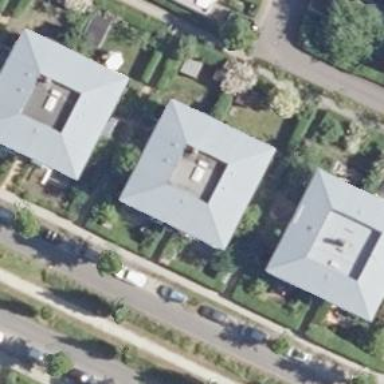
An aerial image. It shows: Unique quadruple saltbox-shaped roof outlines building with multiple apartments.